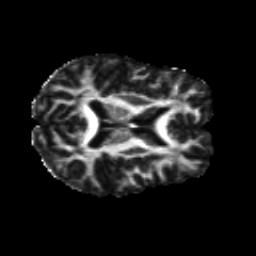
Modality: FA
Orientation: axial
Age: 21
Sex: male
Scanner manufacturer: siemens
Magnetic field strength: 3 T
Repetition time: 8.8 s
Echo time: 0.085 s